Question: I need to create a animated border while 'hovering'.I tried with using 'css3' but not able to get the perfect solution.
## My excepted output:

So i like create a 'animated border' like above image while hovering.Basically i need to 'draw a border' while hovering.
Please help any one for achieve this solution.
Thanks in advance.
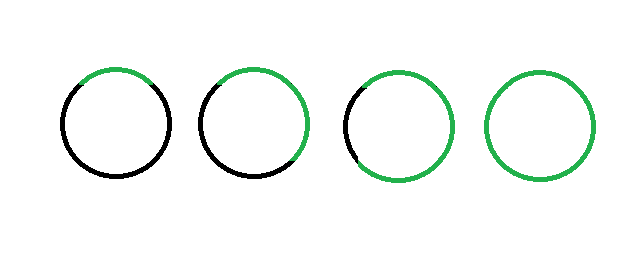
Answer: You could do this with SVG though I don't think this is possible with just one shape, but I may be wrong. You can do it with two overlayed '<ellipse>'. The third example is more similar to your graphics...
'''
svg {
width: 125px;
height: 125px;
transform: rotate(-90deg);
}
.svg_2,
.svg_3{
transform: rotate(-130deg);
}
/* 377 is roughly the circumference of the circle */
/*...if you change the size you will need to alter this value too*/
.circle {
stroke-dasharray: 377;
stroke-dashoffset: 377;
transition: all 1s ease;
}
.svg_3 .circle {
stroke-dashoffset: 294;
}
.svg_1:hover .circle {
stroke-dashoffset: 0;
}
.svg_2:hover .circle {
stroke-dashoffset: 0;
}
.svg_3:hover .circle {
stroke-dashoffset: 0;
}
'''
'''
<svg class="svg_1" xmlns="http://www.w3.org/2000/svg">
<g>
<ellipse ry="60" rx="60" cy="62.5" cx="62.5" stroke-width="5" stroke="#000000" fill="#ffffff"/>
<ellipse ry="60" rx="60" class="circle" cy="62.5" cx="62.5" stroke-width="5" stroke="#00c81c" fill="transparent"/>
</g>
</svg>
<svg class="svg_2" xmlns="http://www.w3.org/2000/svg">
<g>
<ellipse ry="60" rx="60" cy="62.5" cx="62.5" stroke-width="5" stroke="#000000" fill="#ffffff"/>
<ellipse ry="60" rx="60" class="circle" cy="62.5" cx="62.5" stroke-width="5" stroke="#00c81c" fill="transparent"/>
</g>
</svg>
<svg class="svg_3" xmlns="http://www.w3.org/2000/svg">
<g>
<ellipse ry="60" rx="60" cy="62.5" cx="62.5" stroke-width="5" stroke="#000000" fill="#ffffff"/>
<ellipse ry="60" rx="60" class="circle" cy="62.5" cx="62.5" stroke-width="5" stroke="#00c81c" fill="transparent"/>
</g>
</svg>
'''
<URL>